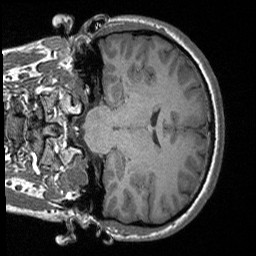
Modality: T1w
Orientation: coronal
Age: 19
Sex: female
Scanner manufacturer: siemens
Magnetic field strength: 3 T
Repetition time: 1.64 s
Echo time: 0.00234 s